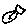
Label: bird